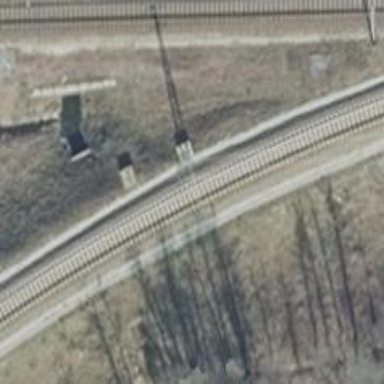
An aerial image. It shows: Railway track with contact lines for electrification.